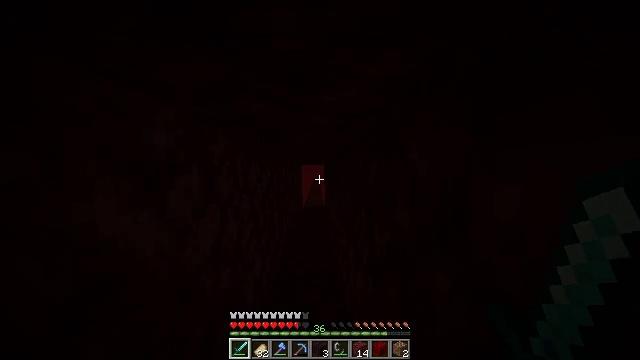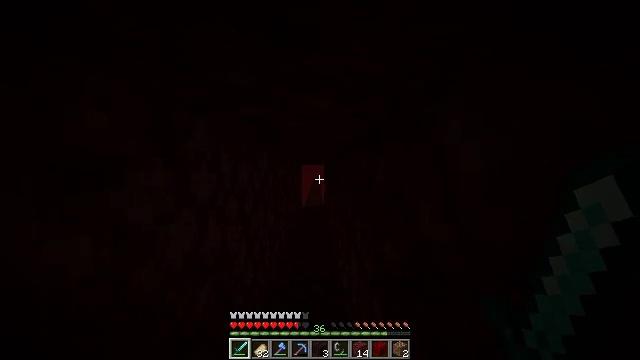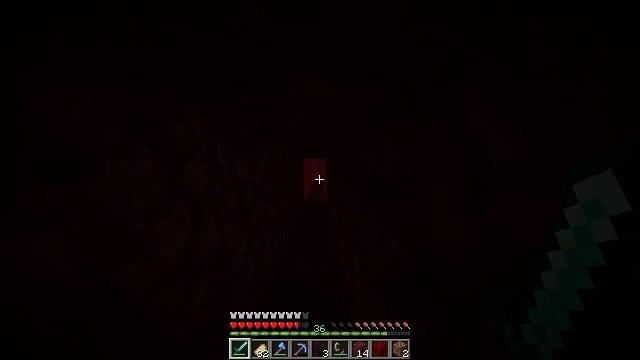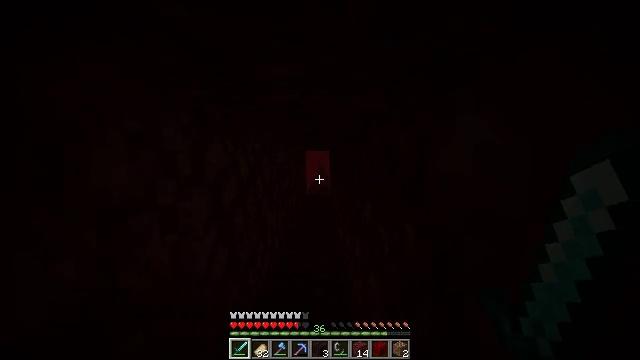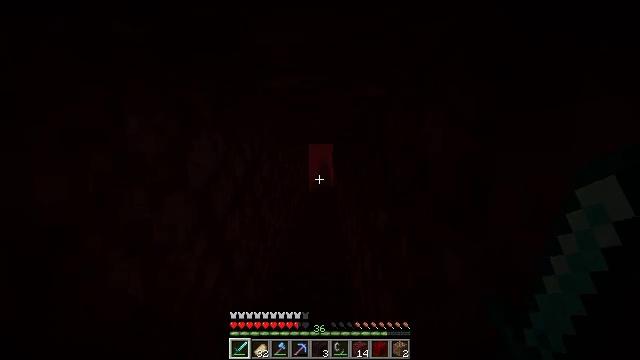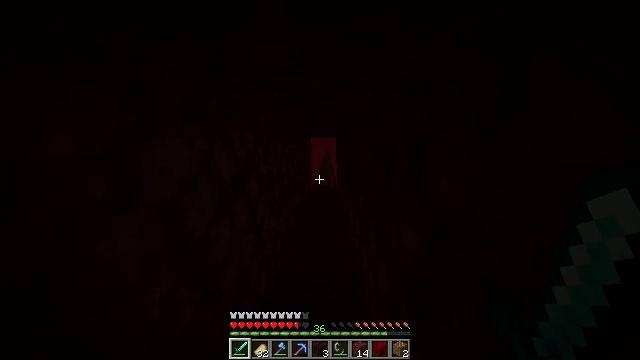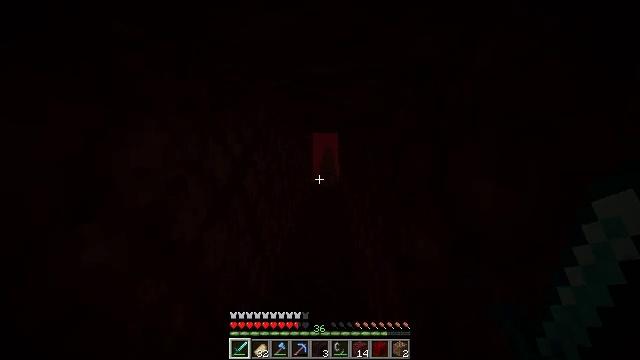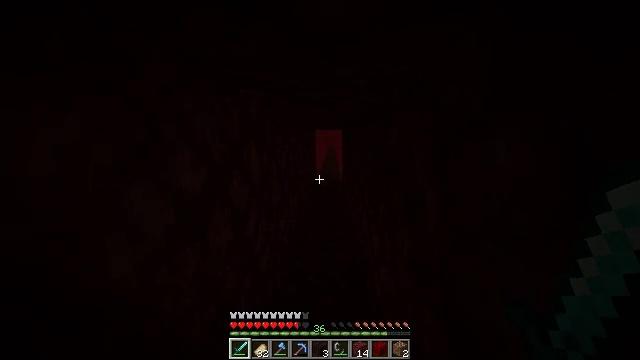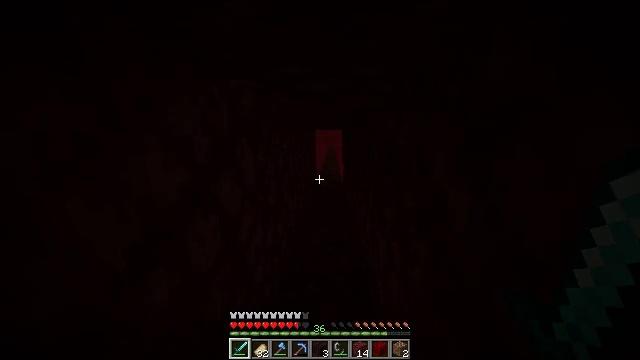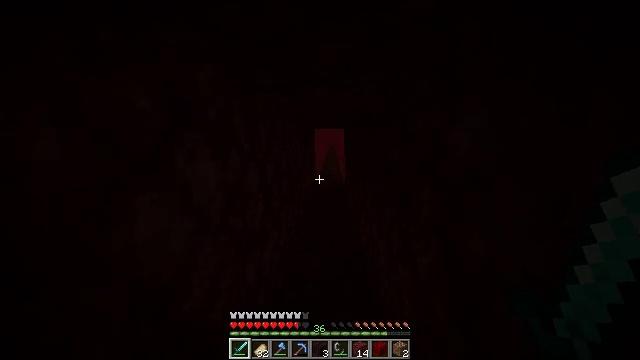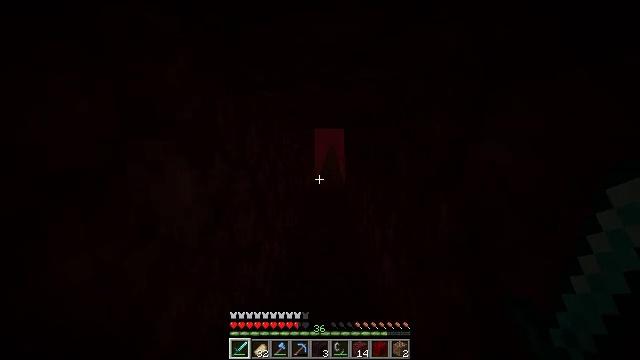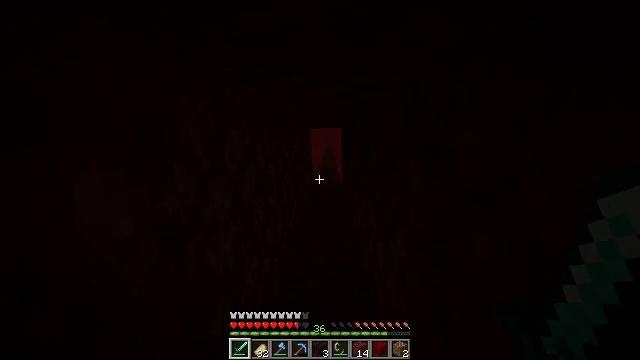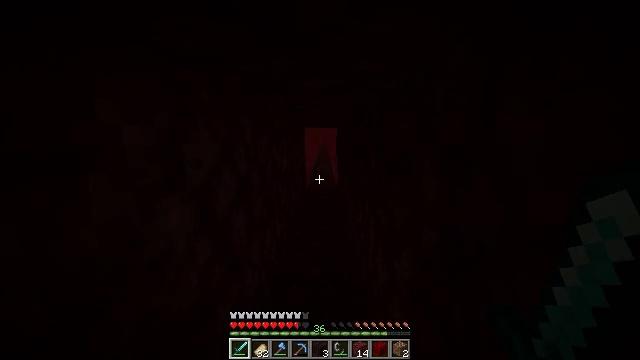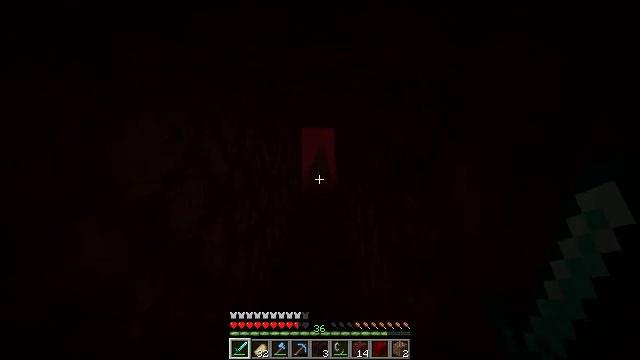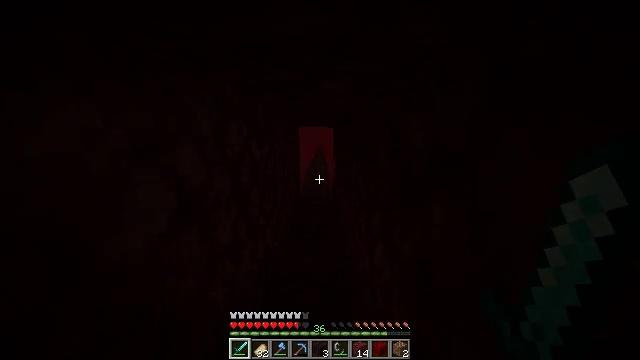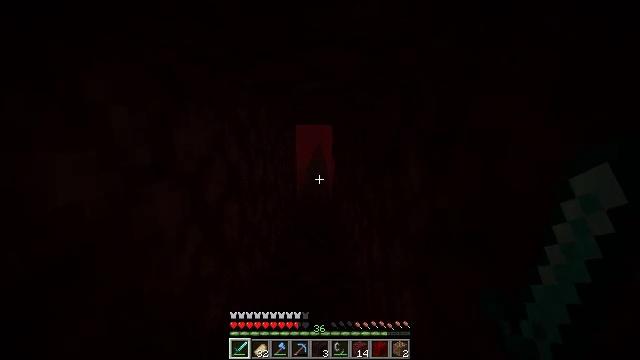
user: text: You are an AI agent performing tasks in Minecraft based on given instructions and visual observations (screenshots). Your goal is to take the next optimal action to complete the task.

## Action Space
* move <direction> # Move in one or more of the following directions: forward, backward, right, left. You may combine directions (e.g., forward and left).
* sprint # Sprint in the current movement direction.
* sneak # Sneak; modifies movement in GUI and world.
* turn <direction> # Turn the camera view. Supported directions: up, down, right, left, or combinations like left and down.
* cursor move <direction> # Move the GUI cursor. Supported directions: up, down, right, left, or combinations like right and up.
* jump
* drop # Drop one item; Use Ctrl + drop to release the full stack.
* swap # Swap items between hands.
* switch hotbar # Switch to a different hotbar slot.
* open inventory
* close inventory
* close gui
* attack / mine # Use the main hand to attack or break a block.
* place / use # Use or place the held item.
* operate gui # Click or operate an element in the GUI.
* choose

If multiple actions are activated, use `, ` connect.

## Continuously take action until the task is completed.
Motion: motion action
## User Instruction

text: Create a brewing stand in the crafting table.
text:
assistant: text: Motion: move forward
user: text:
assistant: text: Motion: move forward, turn down
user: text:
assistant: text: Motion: move forward, sprint, turn down
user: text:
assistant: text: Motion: move forward, sprint, turn down
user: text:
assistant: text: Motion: move forward, sprint, turn down
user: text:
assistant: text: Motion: move forward, turn down
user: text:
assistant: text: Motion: move forward
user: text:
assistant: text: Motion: move forward
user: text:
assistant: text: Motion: move forward, sprint
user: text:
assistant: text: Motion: move forward, sprint
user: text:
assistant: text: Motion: move forward, sprint
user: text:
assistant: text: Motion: move forward, turn right
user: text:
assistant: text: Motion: move forward
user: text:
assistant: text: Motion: move forward, sprint
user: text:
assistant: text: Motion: move forward, sprint
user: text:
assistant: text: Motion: move forward, sprint
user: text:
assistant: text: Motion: move forward
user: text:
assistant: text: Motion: move forward
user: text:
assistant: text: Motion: move forward, sprint
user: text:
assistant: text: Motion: move forward, sprint, turn left
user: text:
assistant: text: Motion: move forward, sprint
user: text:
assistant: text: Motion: move forward, sprint
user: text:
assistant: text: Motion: move forward
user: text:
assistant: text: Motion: move forward
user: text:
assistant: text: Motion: move forward, sprint
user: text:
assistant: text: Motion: move forward, sprint
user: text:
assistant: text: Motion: move forward, sprint
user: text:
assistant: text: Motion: move forward
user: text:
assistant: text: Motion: move forward
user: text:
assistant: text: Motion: move forward, sprint